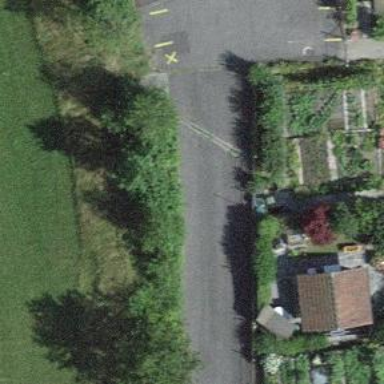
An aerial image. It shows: Hedge acting as barrier.